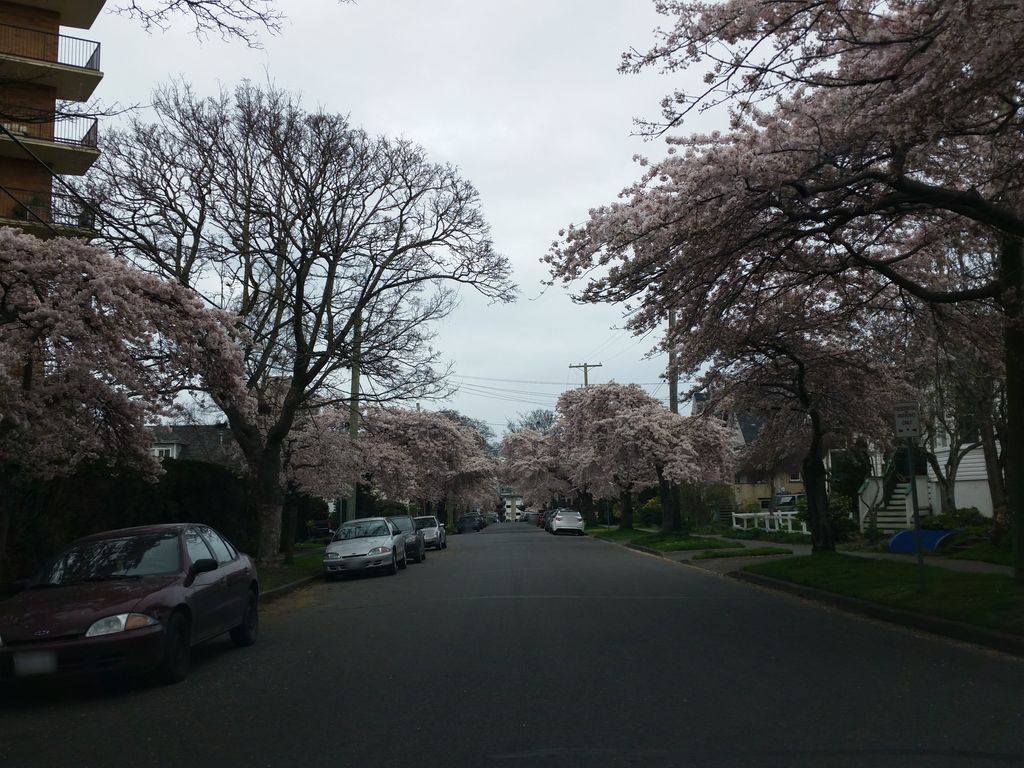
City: victoria